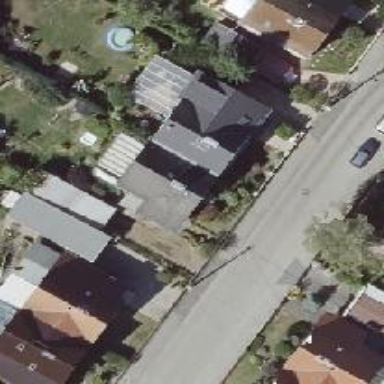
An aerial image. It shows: Semi-detached house with gabled roof.